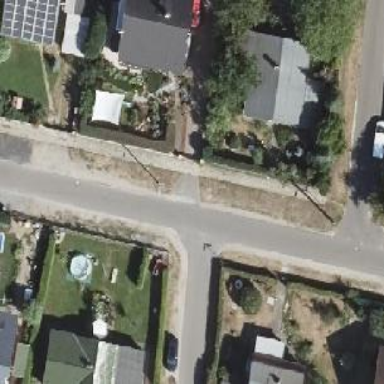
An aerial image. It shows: Residential road with asphalt surface and no sidewalks.